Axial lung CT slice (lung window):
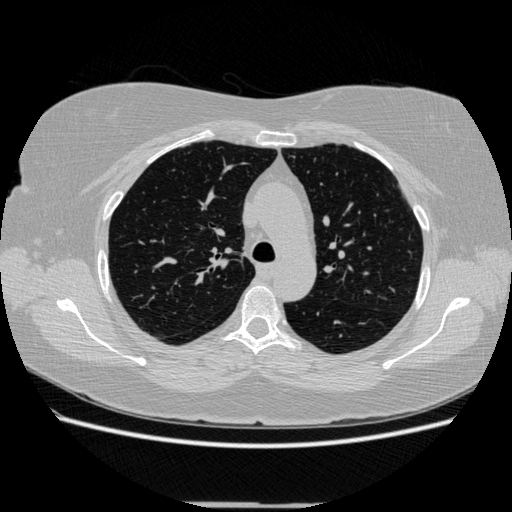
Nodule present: no